九年级 · 画法几何学
如图是底面为正方形的长方体, 下面有关它的三个视图的说法正确的是 (

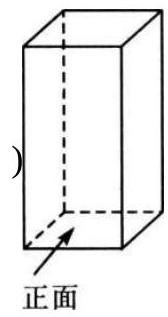
A. 俯视图与主视图相同
B. 左视图与主视图相同
C. 左视图与俯视图相同
D. 三个视图都相同
答案: B
解析: 解: $A$ 、俯视图是一个正方形, 主视图是一个长方形, 故 $A$ 错误;

$B 、$ 左视图是一个长方形, 主视图是个长方形, 且两个长方形的长和宽分别相等, 所以 $B$ 正确;

C、左视图是一个长方形, 俯视图是一个正方形, 故 $C$ 错误;

$D$ 、俯视图是一个正方形, 主视图是一个长方形, 左视图是一个长方形, 故 $D$ 错误;

故选: $B$.